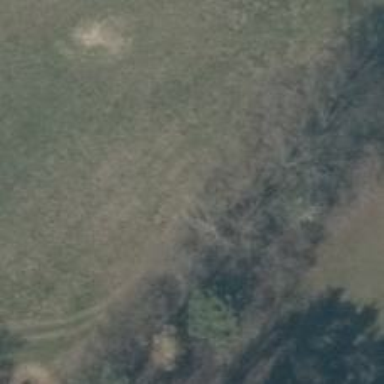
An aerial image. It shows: Hunting stand.